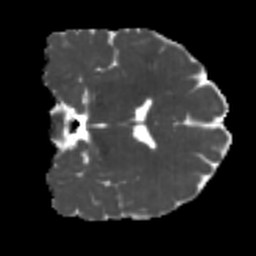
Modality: MD
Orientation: coronal
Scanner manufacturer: siemens
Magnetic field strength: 3 T
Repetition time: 4 s
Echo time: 0.0594 s